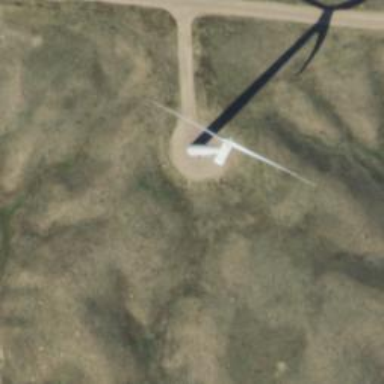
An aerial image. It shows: Wind generator powered by horizontal-axis wind turbine.